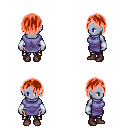
a pixel art fantasy rpg character, female body template, dark elf, purple skin, chain tabard jacket, gold greaves, red bangs hairstyle, white cloth bracers, maroon shoes, four views (front, back, left, right), 2x2 character sprite sheet, small pixel art, hard edges, no anti-aliasing